Field crop: maize
Growth stage: 2
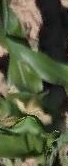
Species: maize